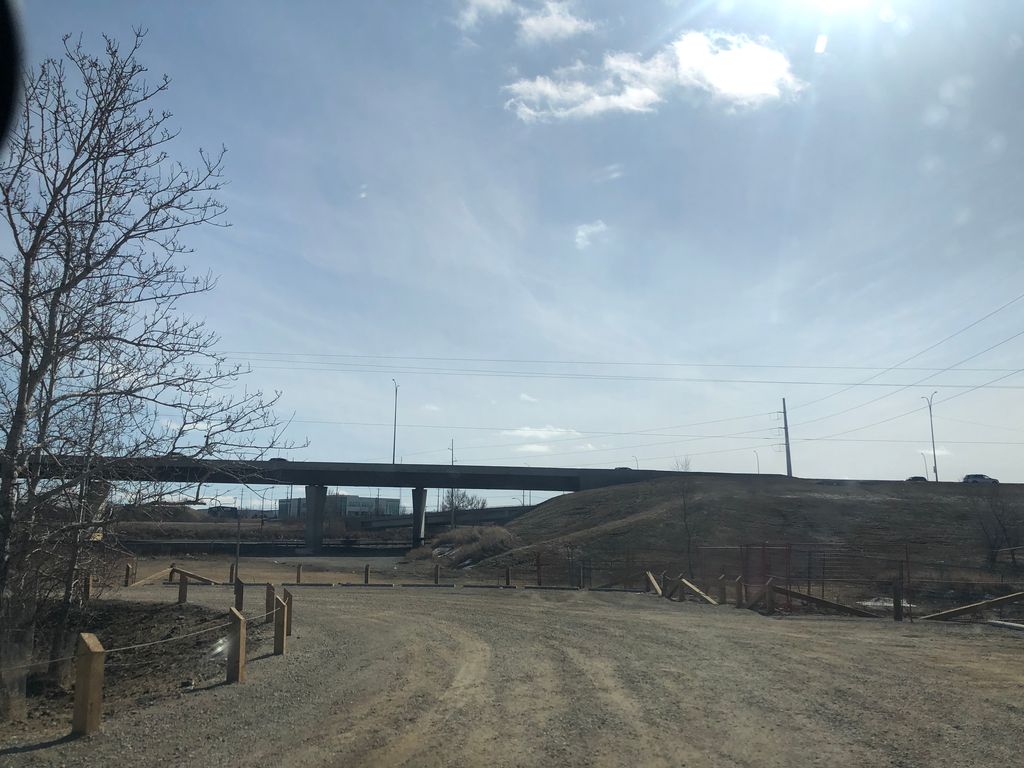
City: calgary